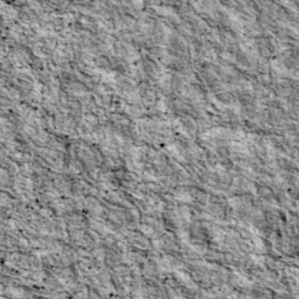
Label: non_frost